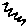
Label: zigzag